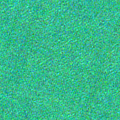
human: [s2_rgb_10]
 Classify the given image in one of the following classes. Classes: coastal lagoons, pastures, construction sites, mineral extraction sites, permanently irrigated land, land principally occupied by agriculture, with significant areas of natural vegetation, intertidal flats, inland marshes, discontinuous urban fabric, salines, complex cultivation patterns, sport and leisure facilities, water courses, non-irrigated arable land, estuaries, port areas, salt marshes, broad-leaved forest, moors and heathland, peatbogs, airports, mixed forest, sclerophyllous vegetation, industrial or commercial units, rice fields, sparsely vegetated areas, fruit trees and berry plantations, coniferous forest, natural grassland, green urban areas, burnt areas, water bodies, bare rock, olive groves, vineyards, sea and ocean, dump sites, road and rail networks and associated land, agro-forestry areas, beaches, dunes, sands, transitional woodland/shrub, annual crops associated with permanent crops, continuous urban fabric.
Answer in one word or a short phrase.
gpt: sea and ocean